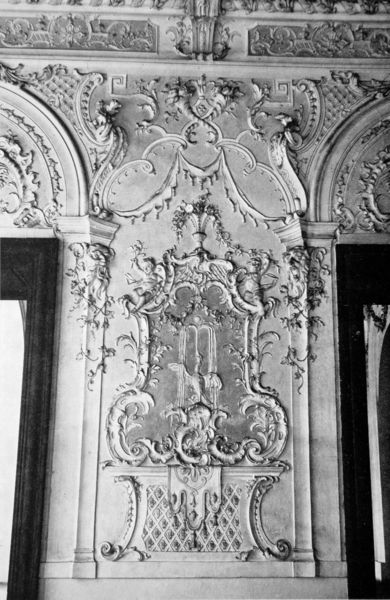
Titel: Billard-Musiksaal, Detail Stukkatur
Künstler: Johann Baptist Zimmermann
Standort: Oberschleißheim
Institution: Neues Schloß Schleißheim
Schlagwörter: adler, blätter, laub, vogel, wasser, weiß, äste, blume, blumen, fenster, grau, pfeiler, raum, schmuck, schwarz, säule, säulen, tür, zimmer, blüte, blüten, schloss, karo, muster, ornament, wand, architektur, barock, rahmen, sockel, stein, füllhorn, spiegel, vorhang, ast, gold, decke, rokkoko, blatt, pflanze, pflanzen, krone, rokoko, brunnen, rund, putto, ranken, springbrunnen, vase, relief, schwan, ansicht, bogen, türen, mauer, pilaster, rand, saal, rundbogen, dekoration, kartusche, vorhänge, detail, symmetrie, dekor, floral, ornamente, verzierung, stuck, durchgang, kammer, fein, bemalt, foto, fotografie, photographie, bögen, blütenblätter, bayern, münchen, palast, schwarzweiß, kranich, kapitelle, kapitell, ranke, girlanden, photo, ornamental, fries, sims, schnörkel, gesims, voluten, hellgrau, residenz, rundbögen, struktur, fresken, greif, volute, zierde, muscheln, mittelfeld, ornamentik, putti, arabesken, verzierungen, süddeutschland, mittelteil, groteske, bauplastik, arabeske, bauornament, durchgänge, füllhörner, rocaille, blattranke, grotesken, spiegelsaal, schwünge, brunnenfigur, stuckierung, bildfeld, rocaillen, rockaillen, spigelsaal, stuckdetail, symmterisch, zwischenfeld, wandfeld, wand decke, 3.stil, pompeijanisch, volusten, schnörkelig, pflanzue